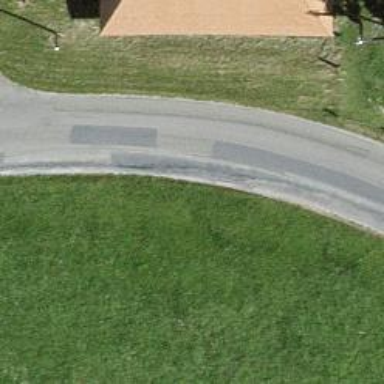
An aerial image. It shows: Unclassified road.